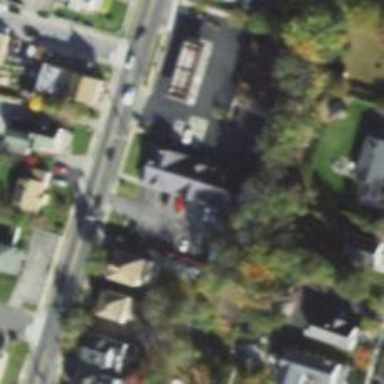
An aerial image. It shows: Convenience shop.